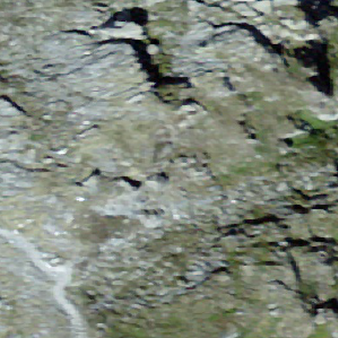
Label: other